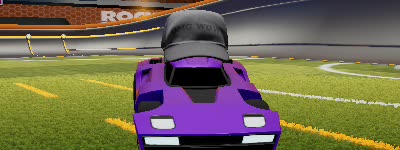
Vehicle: breakout